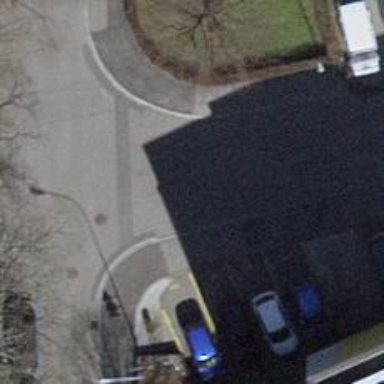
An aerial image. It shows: Residential road with asphalt surface. Sidewalk is present on the left side.